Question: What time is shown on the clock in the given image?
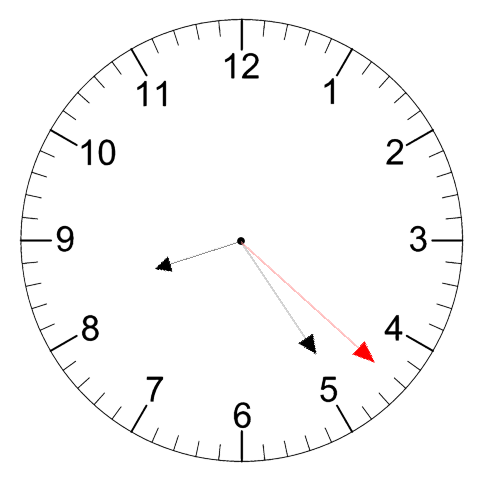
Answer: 08:24:22